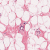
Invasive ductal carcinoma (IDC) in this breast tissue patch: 0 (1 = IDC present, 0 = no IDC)